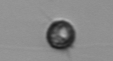
Label: Acanthoica_quattrospina